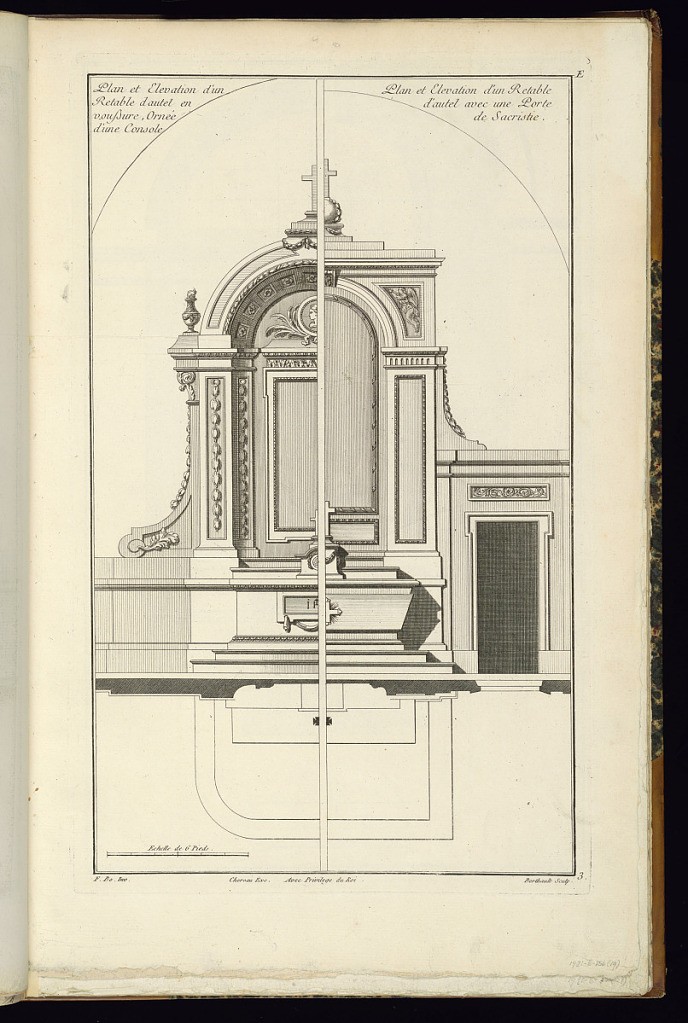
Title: Plan et Elevation d'un Retables d'autel en voußure, Ornée d'une Console [et] Plan et Elevation d'un Retable d'autel avec une Porte de Sacristie
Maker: Juste-François Boucher, French, 1736 – 1782
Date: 1774
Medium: Engraving on laid paper
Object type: Print
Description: Split elevation and plan for an altarpiece. The design on the left is vaulted and features ornament motifs including a portrait medallion and spray of leaves, rosettes, bound leaf, a flaming urn, and lamb tongue. The design on the right is place near a sacristy door and features ornament motifs including an angel, egg and dart, scroll, bound reed, and scrolling acanthus leaf around a rosette. The plate is signed.